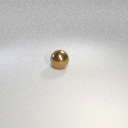
large brown metal sphere